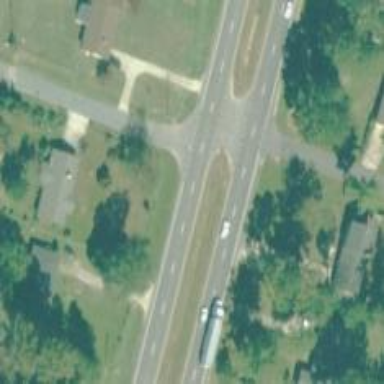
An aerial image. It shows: Asphalt road classified as trunk highway.